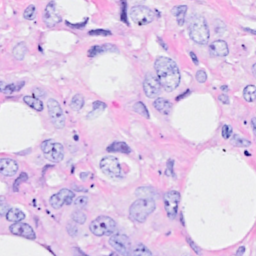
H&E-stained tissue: Breast